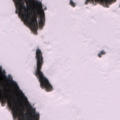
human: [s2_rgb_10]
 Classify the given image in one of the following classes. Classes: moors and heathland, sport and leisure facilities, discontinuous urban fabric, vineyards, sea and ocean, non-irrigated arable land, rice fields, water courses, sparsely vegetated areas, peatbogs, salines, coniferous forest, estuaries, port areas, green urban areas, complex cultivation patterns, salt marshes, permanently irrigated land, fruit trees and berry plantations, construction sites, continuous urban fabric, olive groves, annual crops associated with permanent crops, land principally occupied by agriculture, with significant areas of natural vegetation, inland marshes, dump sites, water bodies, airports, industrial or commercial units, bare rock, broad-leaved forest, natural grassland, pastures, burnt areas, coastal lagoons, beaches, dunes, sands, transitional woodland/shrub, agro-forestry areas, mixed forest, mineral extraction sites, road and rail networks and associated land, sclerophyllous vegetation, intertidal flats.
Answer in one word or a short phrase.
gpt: land principally occupied by agriculture, with significant areas of natural vegetation, mixed forest, sea and ocean